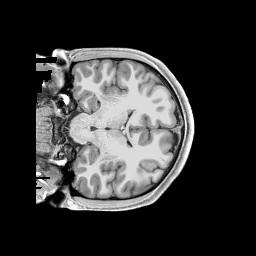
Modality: T1w
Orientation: coronal